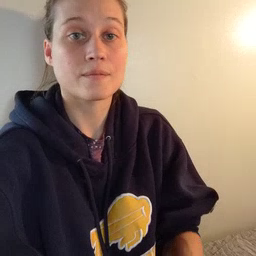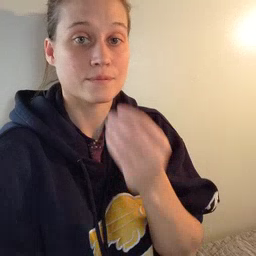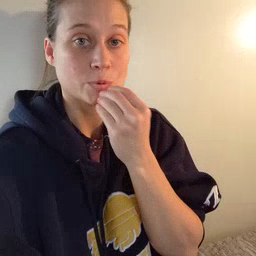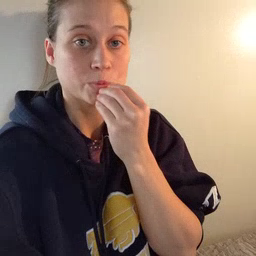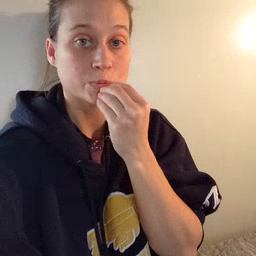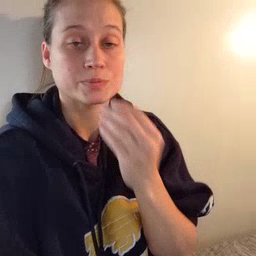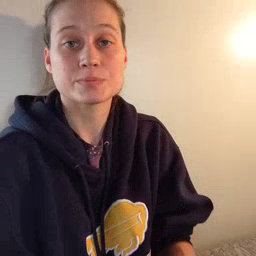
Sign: food